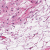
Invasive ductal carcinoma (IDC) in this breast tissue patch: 0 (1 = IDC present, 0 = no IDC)